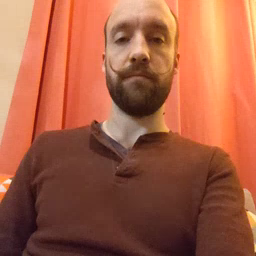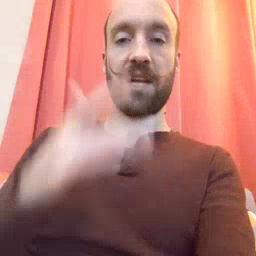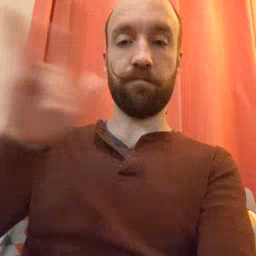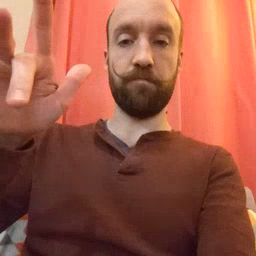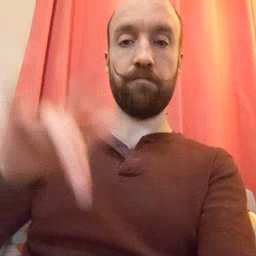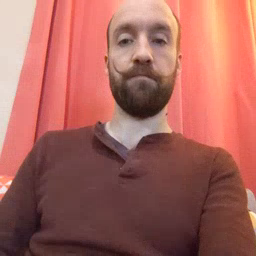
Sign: empty